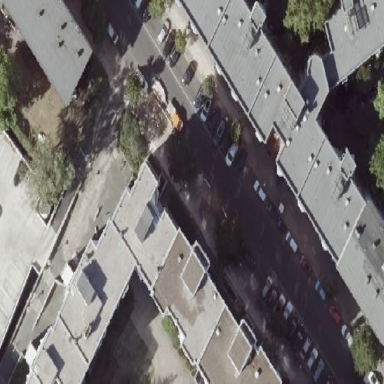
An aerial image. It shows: Apartments building with light gray colored roof.